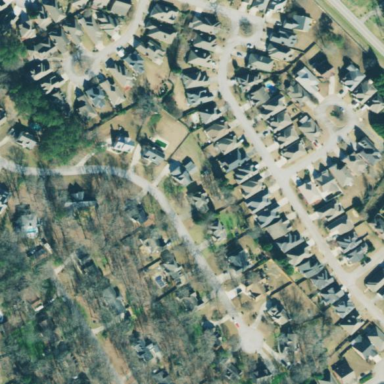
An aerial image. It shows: Residential area composed of single-family homes.